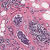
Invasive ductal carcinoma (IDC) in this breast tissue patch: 1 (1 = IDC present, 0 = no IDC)